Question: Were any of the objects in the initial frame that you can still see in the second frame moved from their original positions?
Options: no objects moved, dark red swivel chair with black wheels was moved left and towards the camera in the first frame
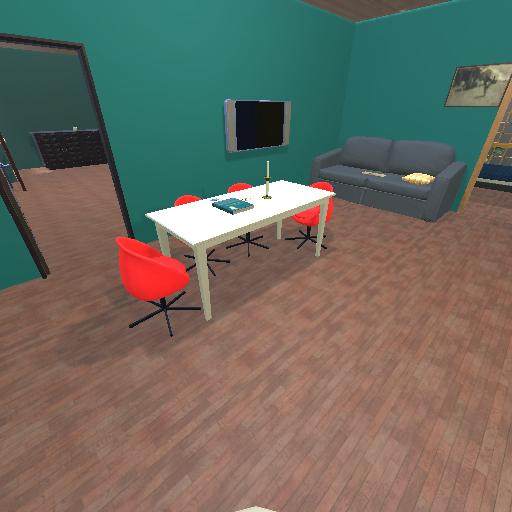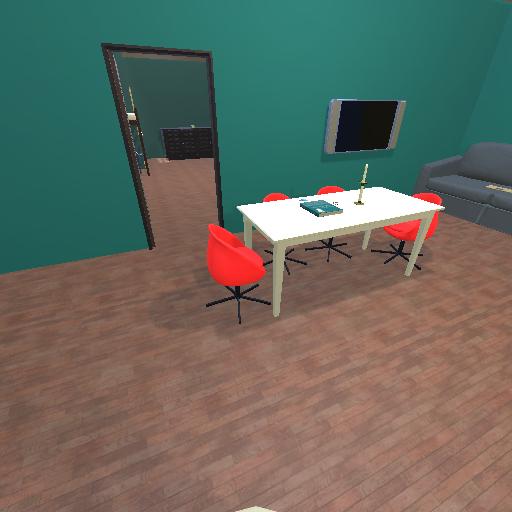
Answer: no objects moved